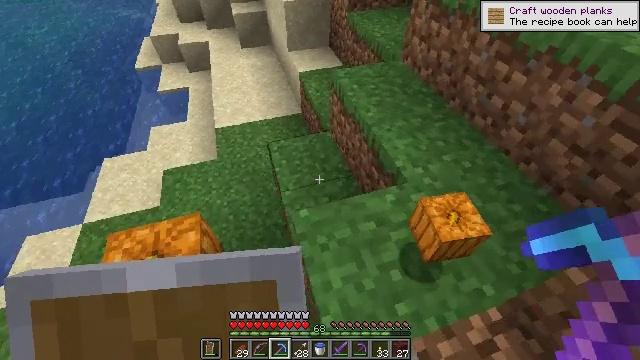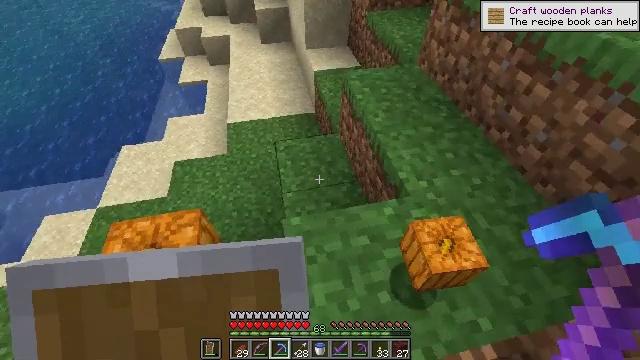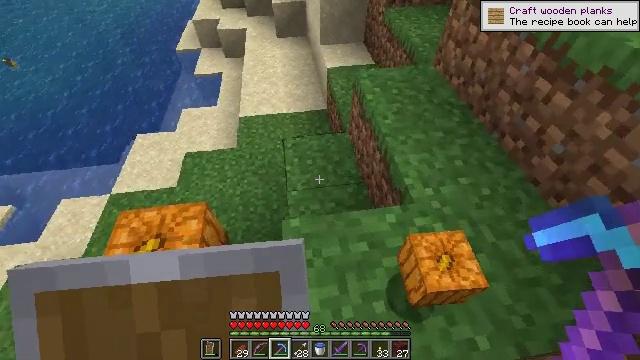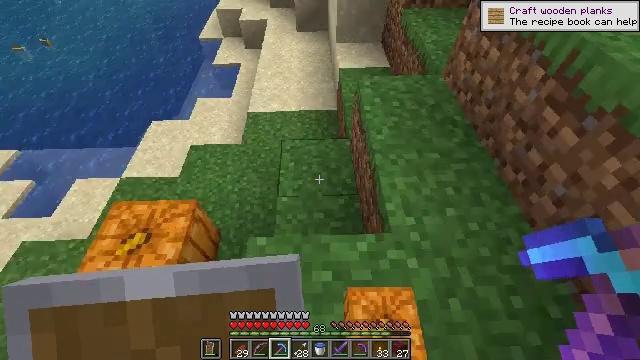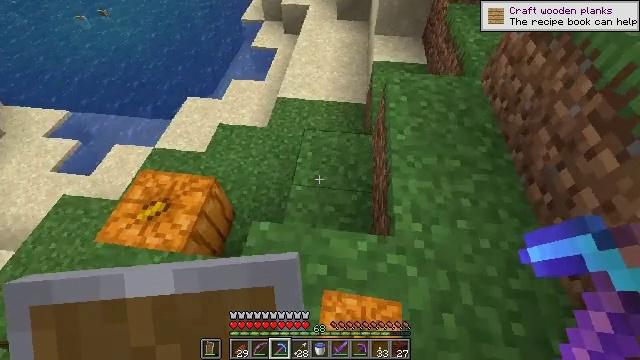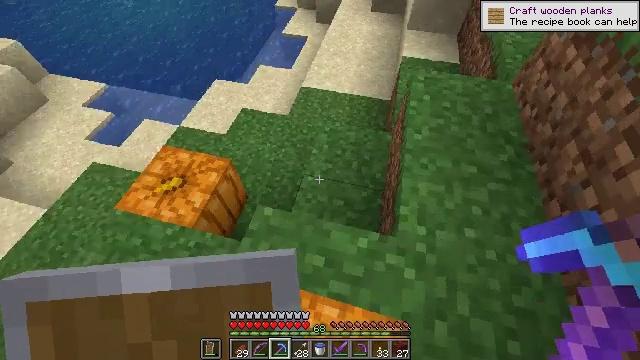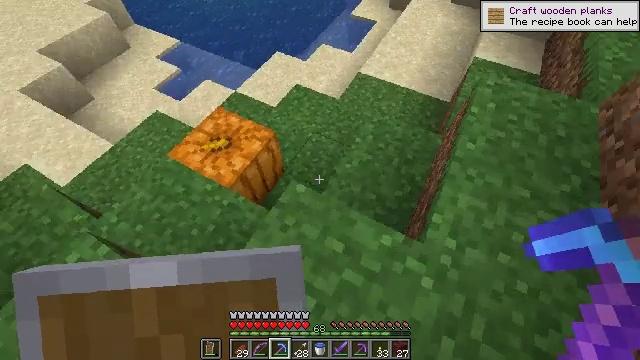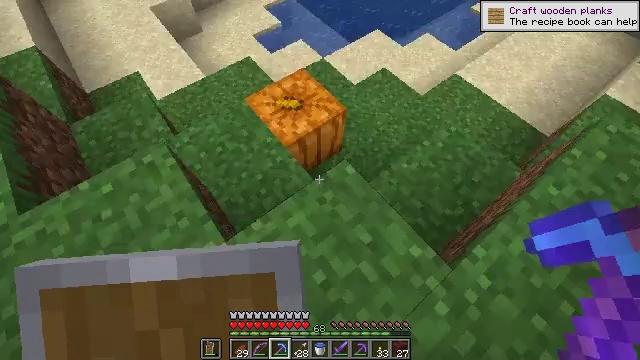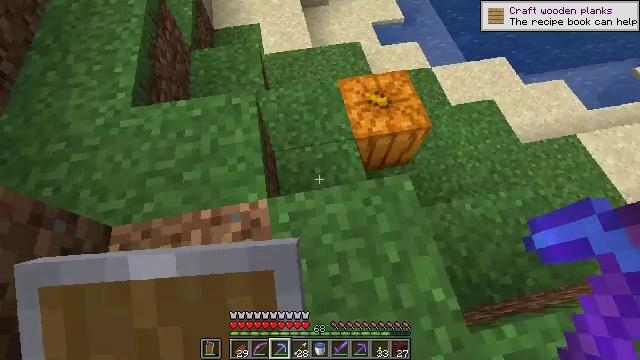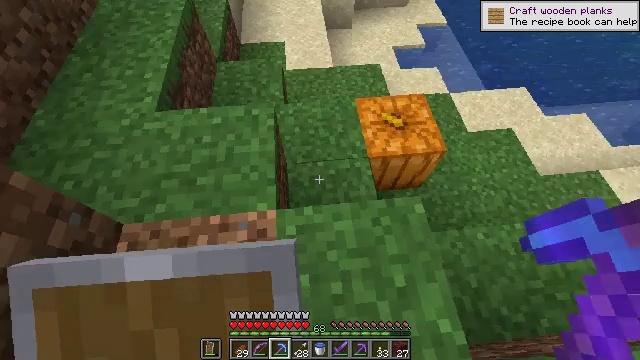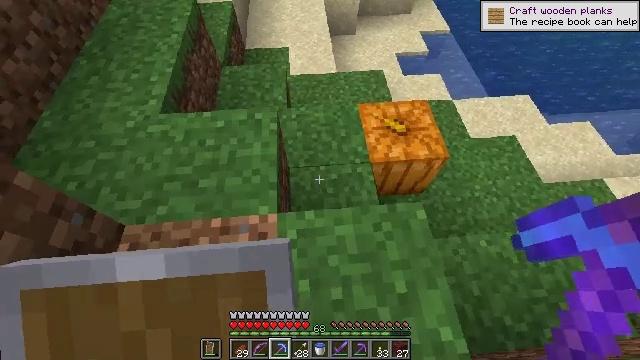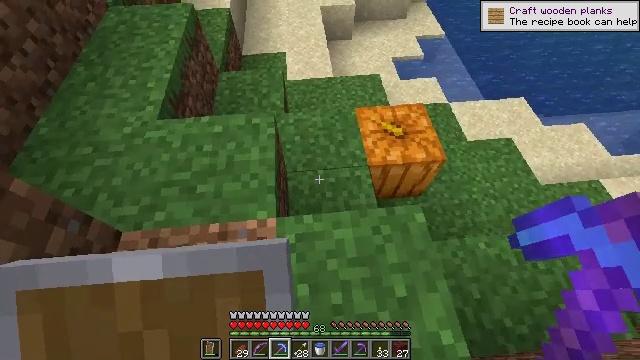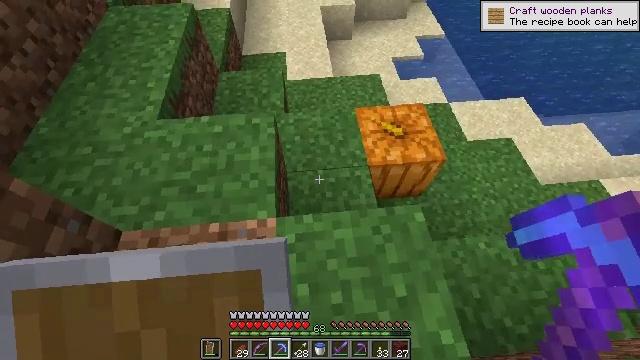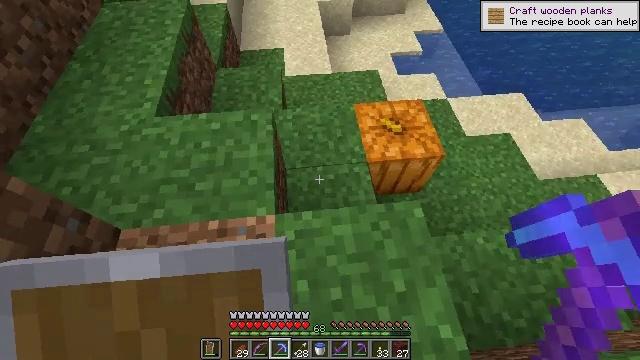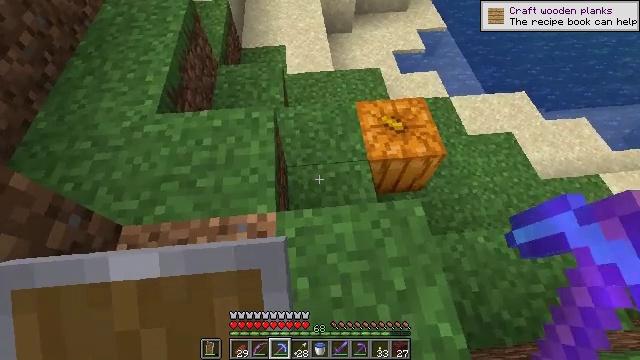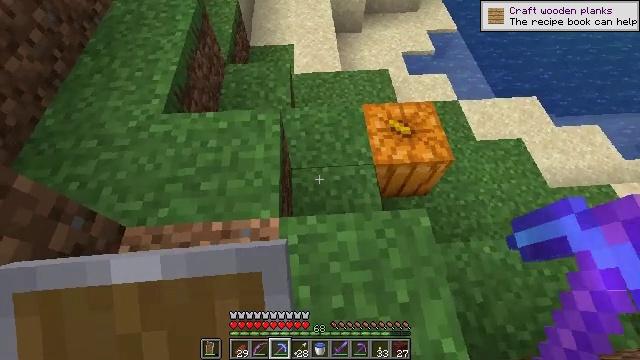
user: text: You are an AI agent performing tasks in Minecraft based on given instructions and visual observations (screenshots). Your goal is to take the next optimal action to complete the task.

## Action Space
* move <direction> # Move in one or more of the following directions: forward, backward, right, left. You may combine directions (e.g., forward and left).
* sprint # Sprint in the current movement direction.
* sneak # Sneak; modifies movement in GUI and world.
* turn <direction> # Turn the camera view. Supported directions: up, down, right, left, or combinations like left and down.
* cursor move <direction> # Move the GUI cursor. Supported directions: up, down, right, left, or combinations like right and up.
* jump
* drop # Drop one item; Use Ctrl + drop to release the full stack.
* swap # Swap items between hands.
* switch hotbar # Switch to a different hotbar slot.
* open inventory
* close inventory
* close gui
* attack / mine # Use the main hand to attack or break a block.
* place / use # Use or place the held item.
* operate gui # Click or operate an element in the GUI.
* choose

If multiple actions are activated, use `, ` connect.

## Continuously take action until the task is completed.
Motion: motion action
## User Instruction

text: Break the pumpkin to collect it.
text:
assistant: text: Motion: move forward and move right, turn left
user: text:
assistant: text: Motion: move forward and move right, turn left
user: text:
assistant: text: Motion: move right, turn left and down
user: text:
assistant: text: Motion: turn left and down
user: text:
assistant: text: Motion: turn left and down
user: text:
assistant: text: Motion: turn left and down
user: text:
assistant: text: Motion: turn left and down
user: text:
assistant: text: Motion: turn left and down
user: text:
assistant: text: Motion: turn left and up
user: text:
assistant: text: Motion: turn up
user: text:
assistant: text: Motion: no_op
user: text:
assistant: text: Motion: no_op
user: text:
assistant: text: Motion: no_op
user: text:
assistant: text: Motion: no_op
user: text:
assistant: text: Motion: move forward, turn left
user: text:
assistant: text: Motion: move forward, turn down
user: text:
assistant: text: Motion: move forward
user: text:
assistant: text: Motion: move forward, turn right
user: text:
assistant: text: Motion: move forward, turn right
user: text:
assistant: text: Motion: move forward, turn right
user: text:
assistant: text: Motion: move forward, turn right and down
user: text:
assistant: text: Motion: move forward, turn right and down
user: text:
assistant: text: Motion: move forward, turn right and down
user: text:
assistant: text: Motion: turn right
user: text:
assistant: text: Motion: no_op
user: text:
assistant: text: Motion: turn right
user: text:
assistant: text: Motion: turn right
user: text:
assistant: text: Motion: turn right
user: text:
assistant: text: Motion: turn right
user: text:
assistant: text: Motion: turn right